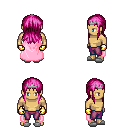
a pixel art fantasy rpg character, male body template, human, tanned skin, pink cape, magenta pants, pink unkempt hairstyle, silver tiara, gold gloves, white slippers, four views (front, back, left, right), 2x2 character sprite sheet, small pixel art, hard edges, no anti-aliasing